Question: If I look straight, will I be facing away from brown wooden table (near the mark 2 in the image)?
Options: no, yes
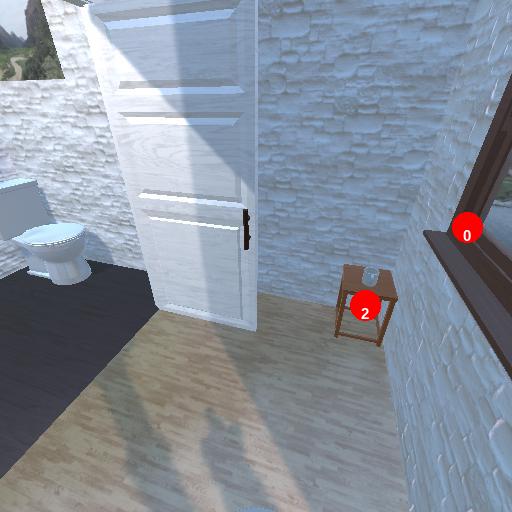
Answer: no